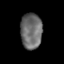
Tissue: lung
Cell type: T cells
Senescence score: 0.2218
Nuclear area (px): 753
Mean DAPI intensity: 107.506